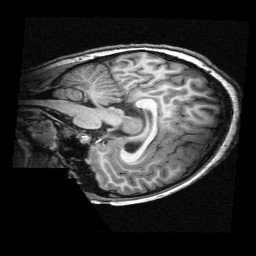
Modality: T1w
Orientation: sagittal
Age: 11
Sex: female
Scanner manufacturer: siemens
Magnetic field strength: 3 T
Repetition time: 2.3 s
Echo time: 0.00336 s